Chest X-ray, AP view. Patient: 60 years old, sex F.
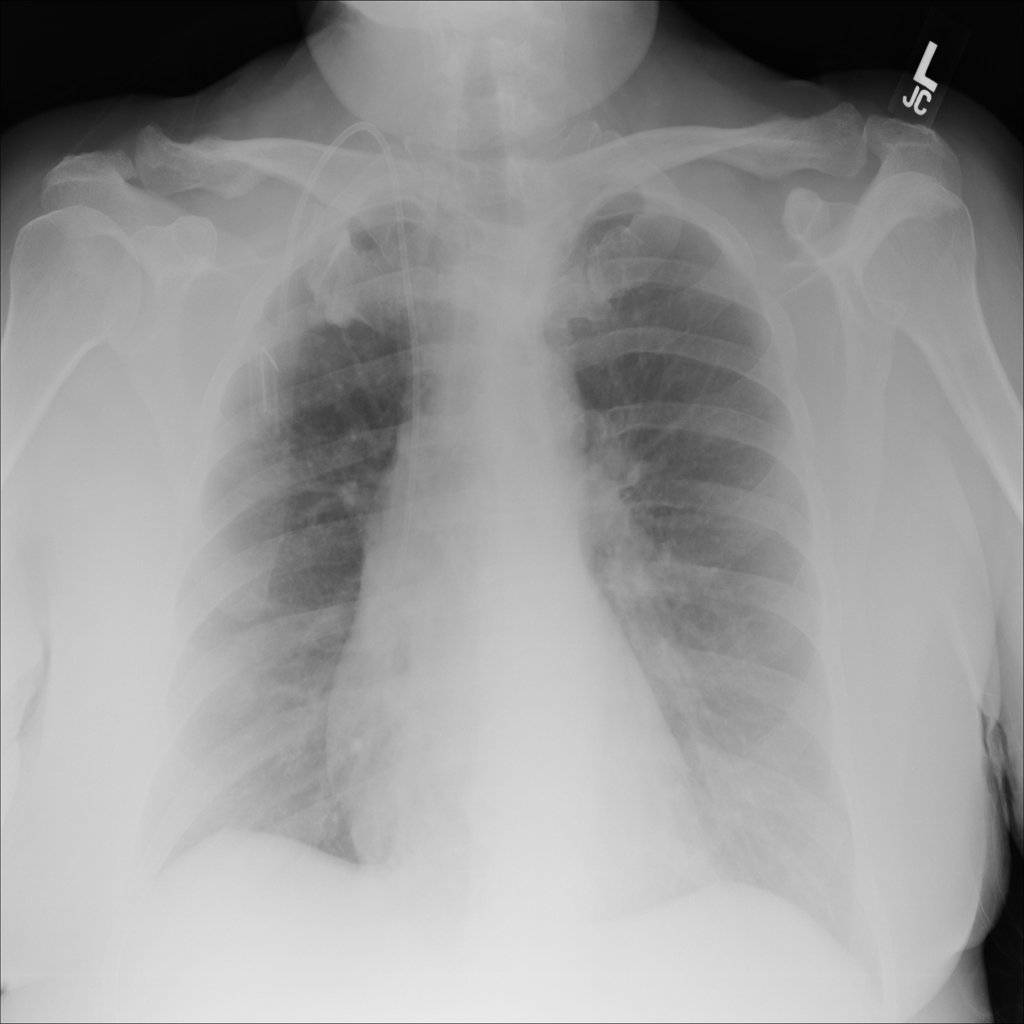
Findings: No Finding